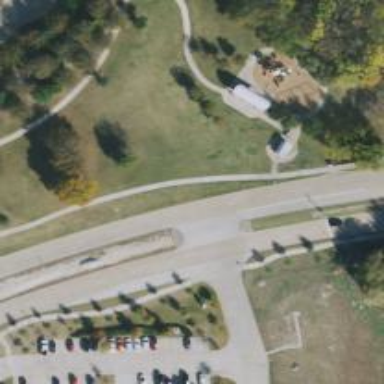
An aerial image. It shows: Tertiary road with separate sidewalk.